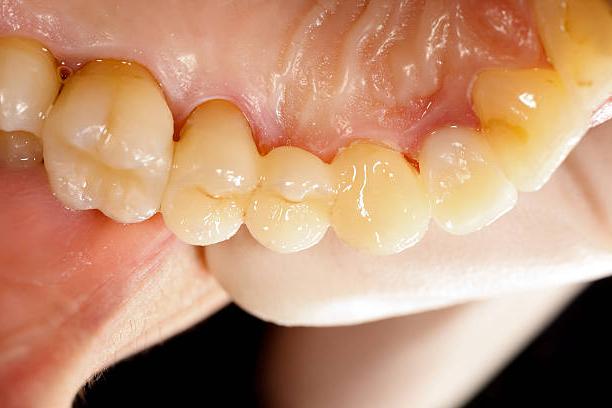
Condition: Gingivitis